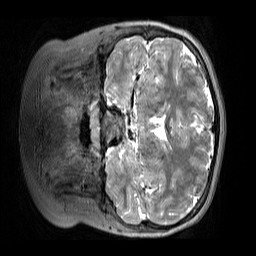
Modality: T2w
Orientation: coronal
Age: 9
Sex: male
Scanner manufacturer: siemens
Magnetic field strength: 3 T
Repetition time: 3.2 s
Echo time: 0.408 s